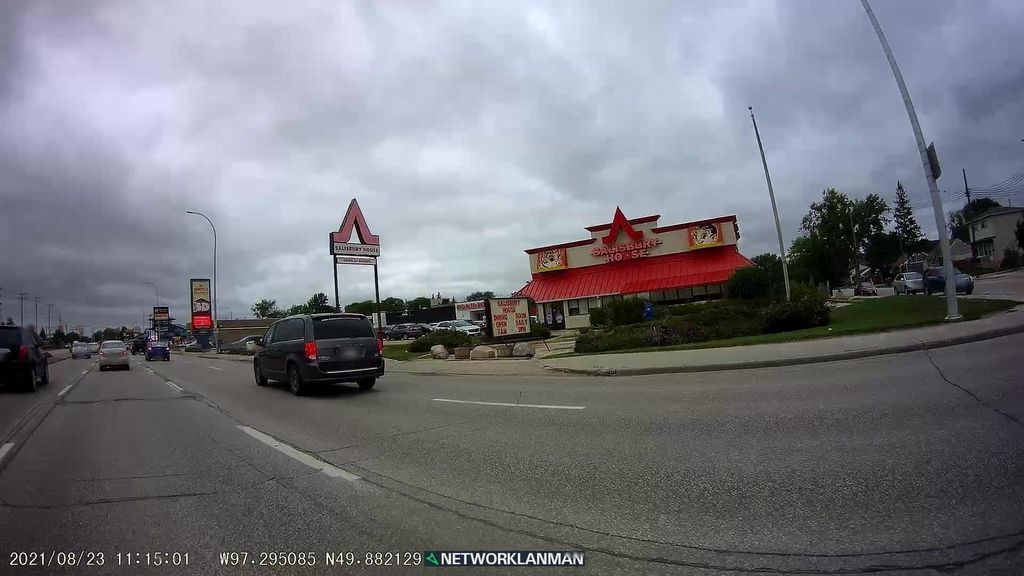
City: winnipeg